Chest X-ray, PA view. Patient: 53 years old, sex M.
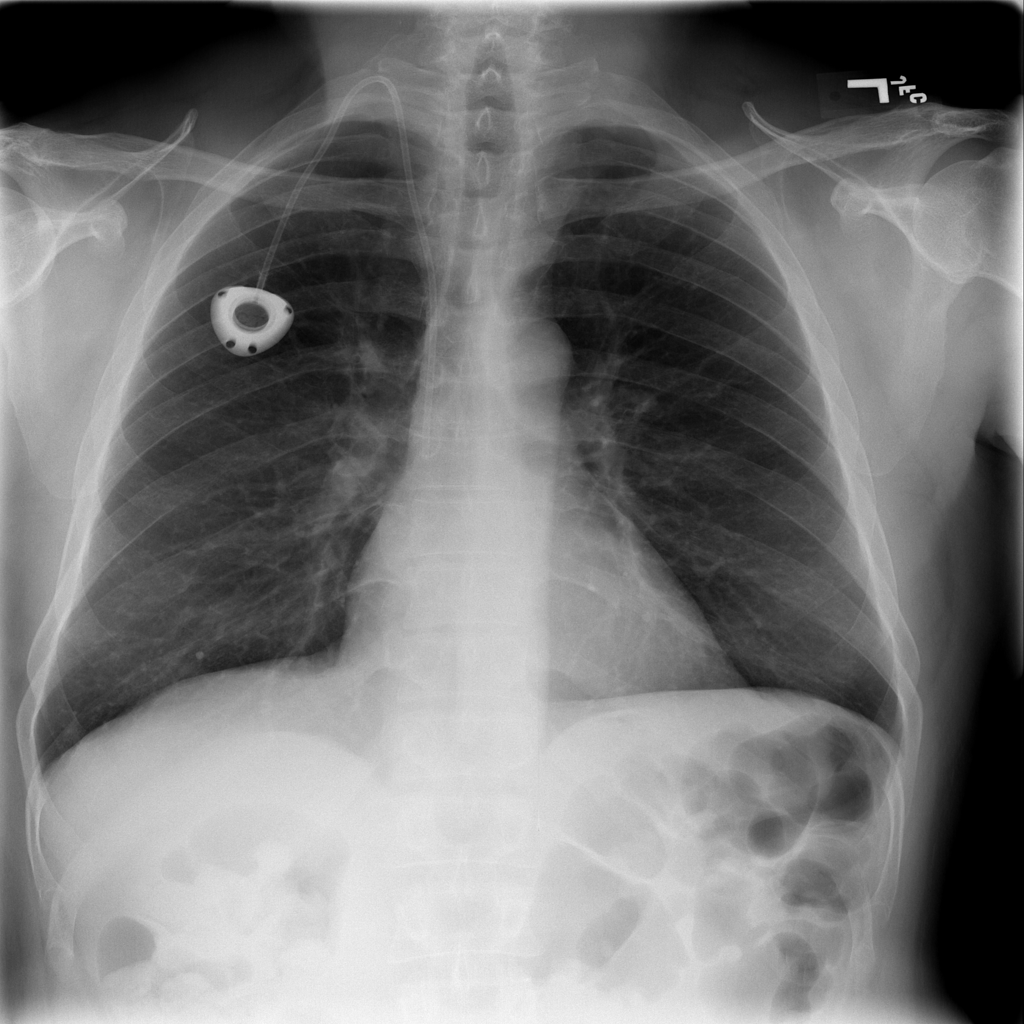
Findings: No Finding